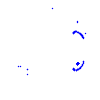
Particle: proton